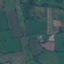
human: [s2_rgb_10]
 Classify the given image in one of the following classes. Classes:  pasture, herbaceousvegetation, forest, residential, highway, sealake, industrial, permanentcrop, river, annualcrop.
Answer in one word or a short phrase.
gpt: Pasture